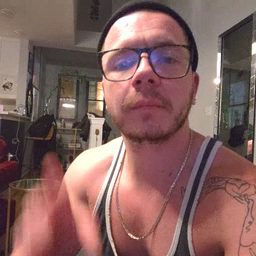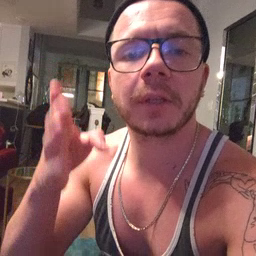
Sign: beside